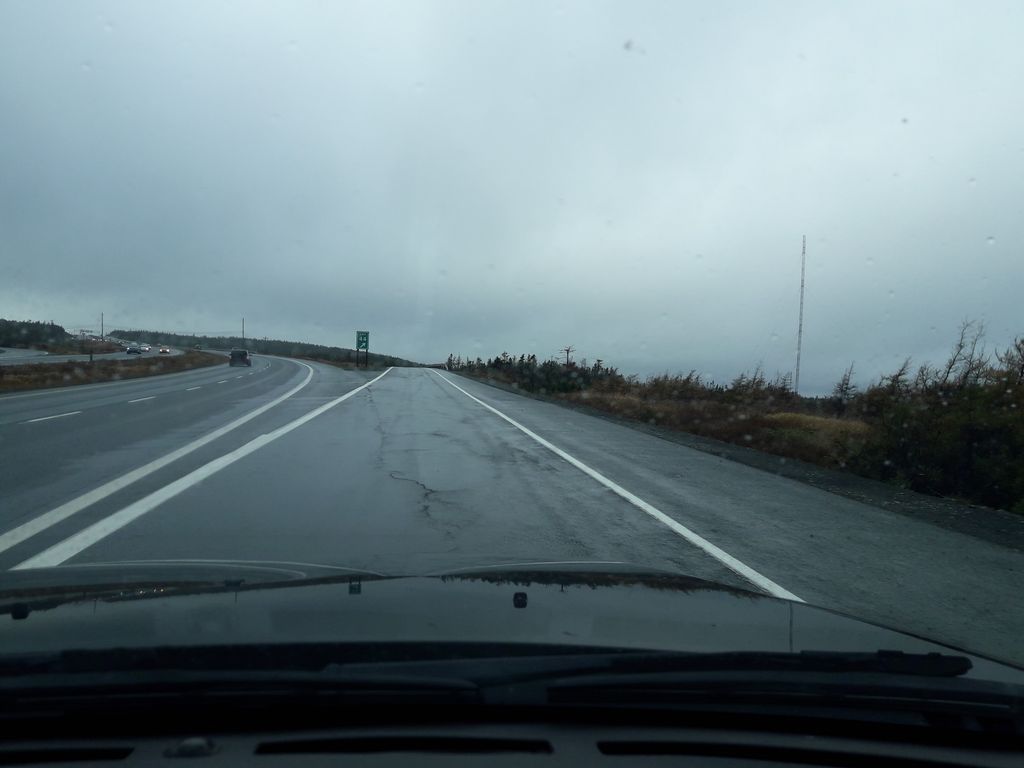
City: st_johns